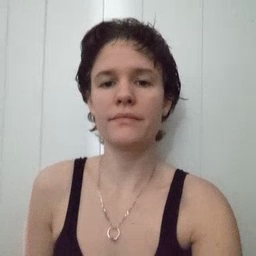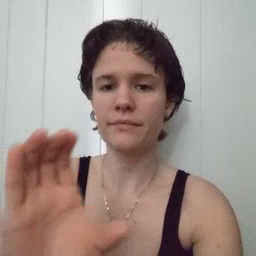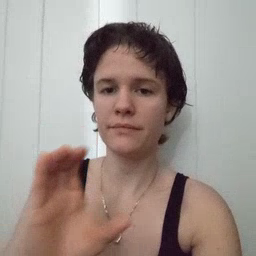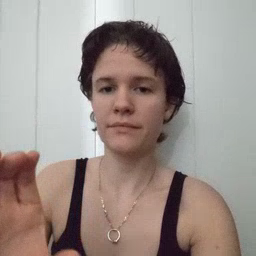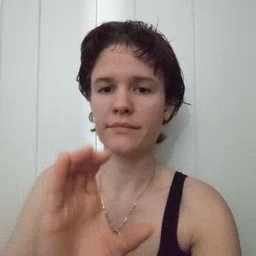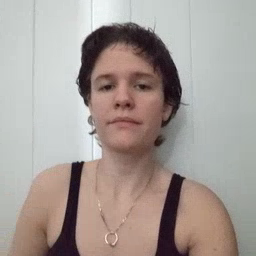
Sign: chocolate